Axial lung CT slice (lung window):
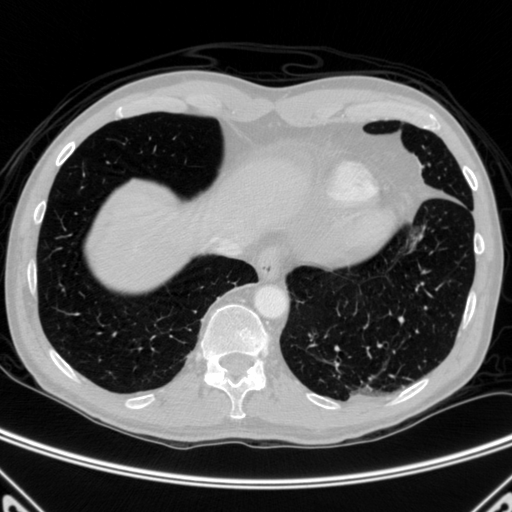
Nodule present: no